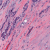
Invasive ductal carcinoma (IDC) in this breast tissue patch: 1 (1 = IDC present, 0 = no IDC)